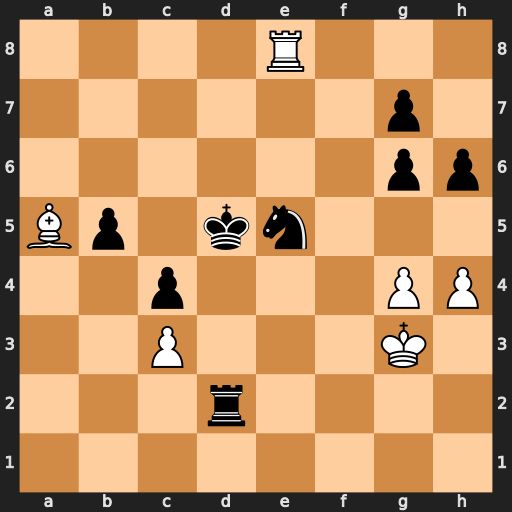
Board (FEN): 4R3/6p1/6pp/Bp1kn3/2p3PP/2P3K1/3r4/8
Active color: w
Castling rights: -
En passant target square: -
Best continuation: Rd8+ Kc6 Rxd2